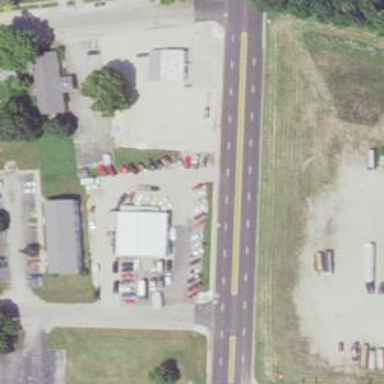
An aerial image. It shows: Building used as car repair shop.